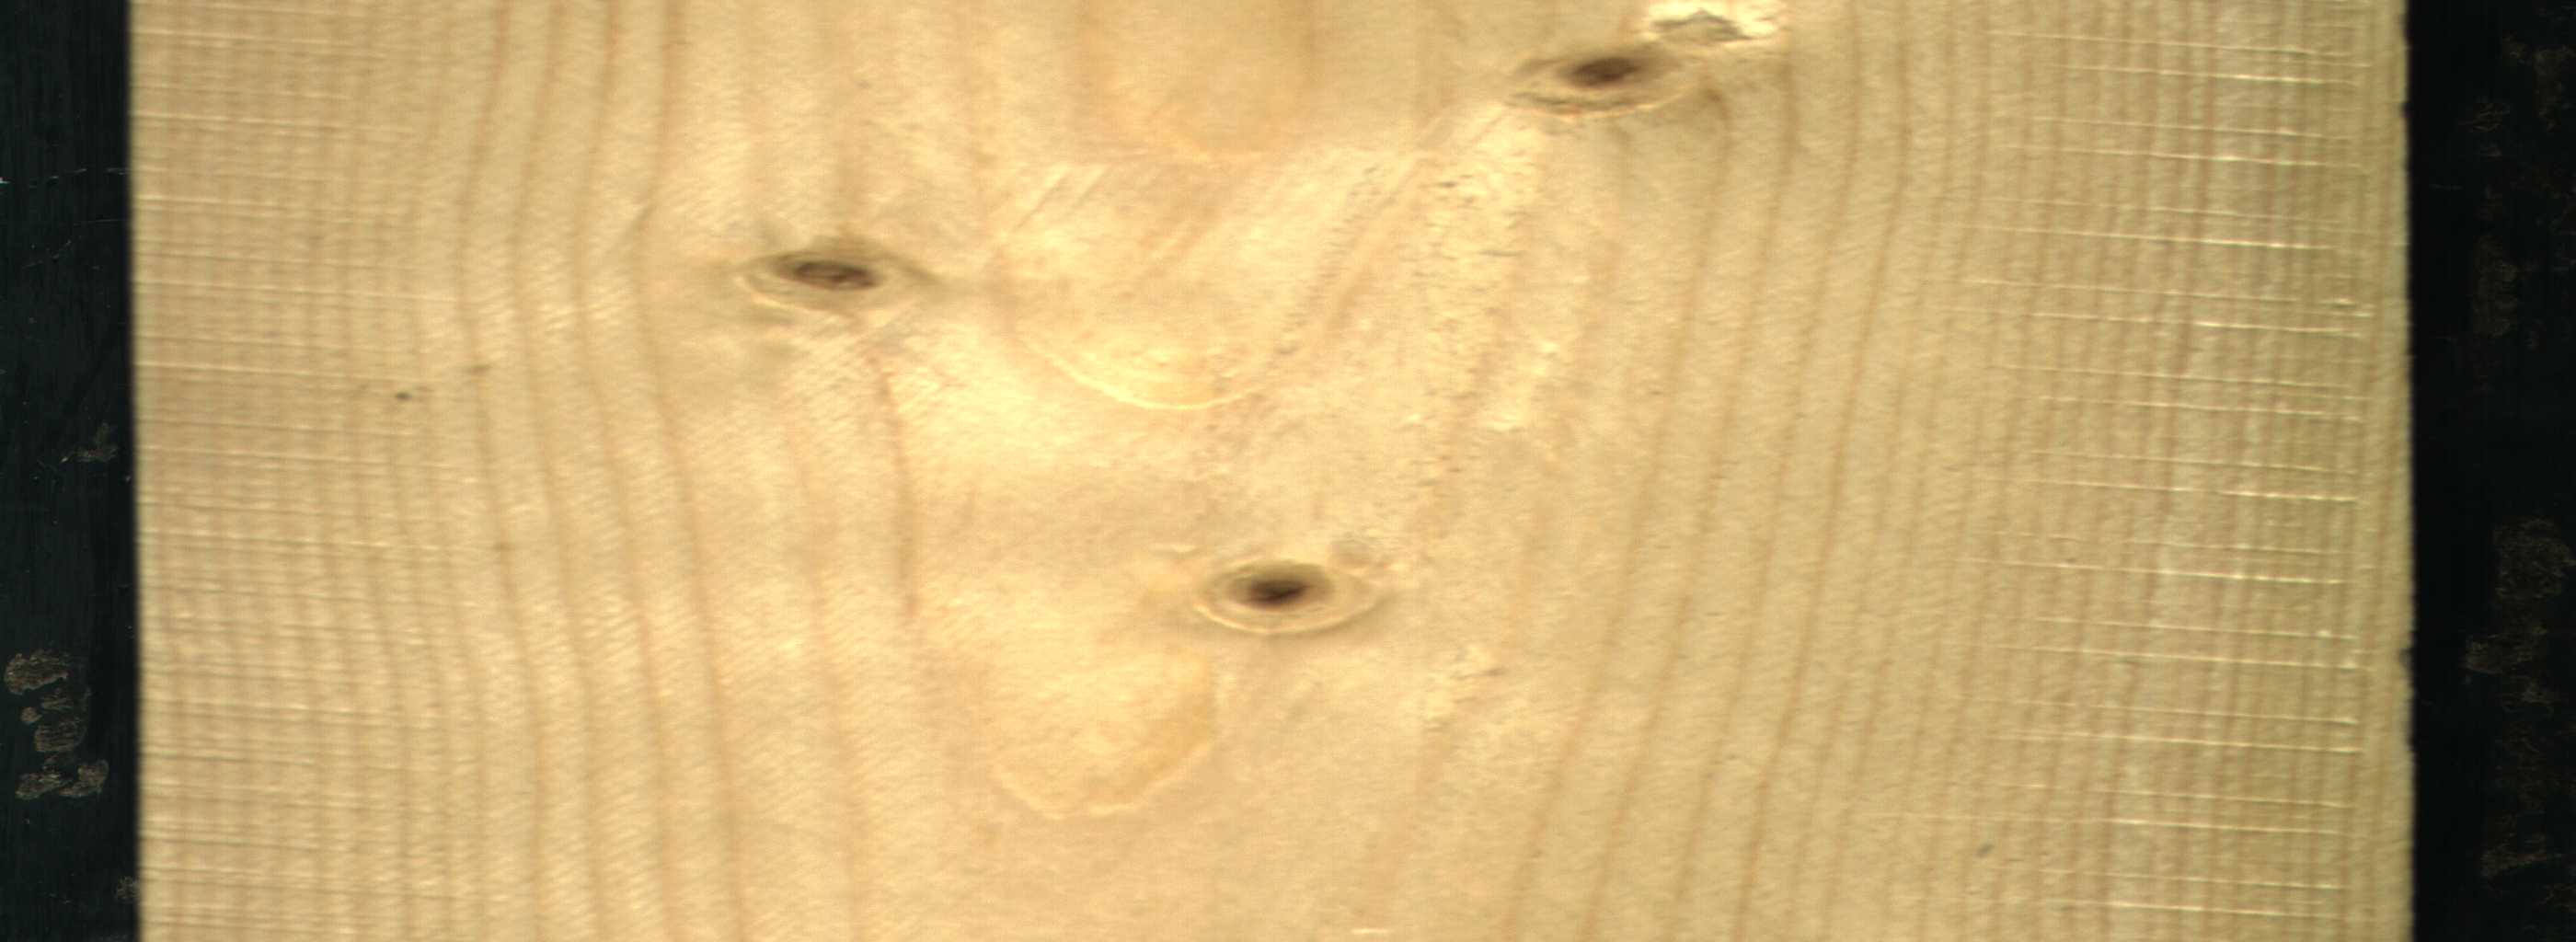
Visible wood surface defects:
Live_Knot
Live_Knot
Live_Knot